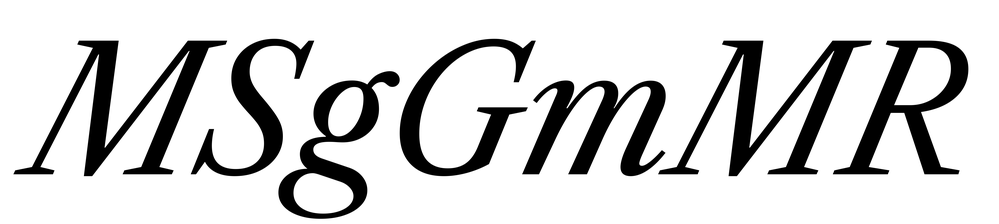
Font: LibreCaslonText-Italic_Italic